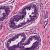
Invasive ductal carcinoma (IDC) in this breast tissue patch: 0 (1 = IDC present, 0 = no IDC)